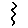
Label: zigzag